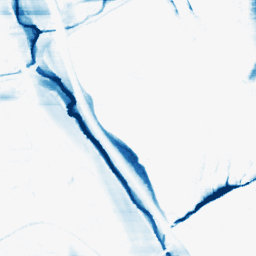
Category: morphological
Decomposition family: morphological_rect
Decomposition parameters: operation: closing
width: 50
height: 5
Upsampling method: sinc_blackman
Upsampling parameters: scale: 4
kernel_size: 16
Upsampling scale: 4